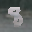
Label: 8